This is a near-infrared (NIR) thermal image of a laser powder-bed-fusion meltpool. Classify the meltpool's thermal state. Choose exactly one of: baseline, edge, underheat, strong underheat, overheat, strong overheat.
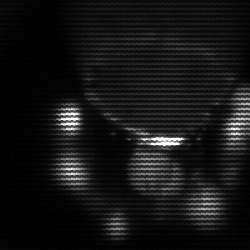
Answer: edge